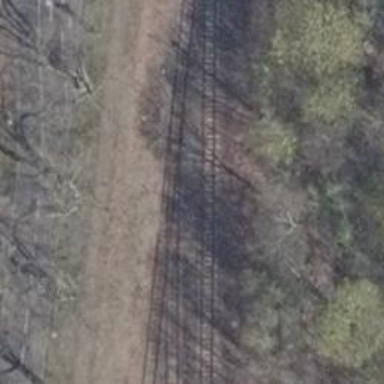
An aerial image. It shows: Railway switch.